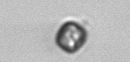
Label: Thalassiosira